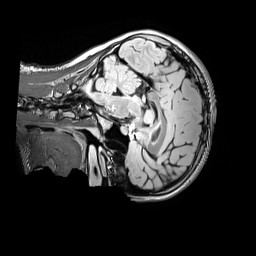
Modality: FLAIR
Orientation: sagittal
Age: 12
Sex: female
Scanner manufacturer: siemens
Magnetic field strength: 3 T
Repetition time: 5 s
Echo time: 0.388 s